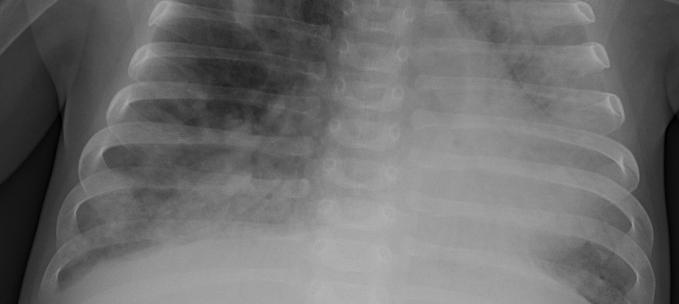
Diagnosis: PNEUMONIA